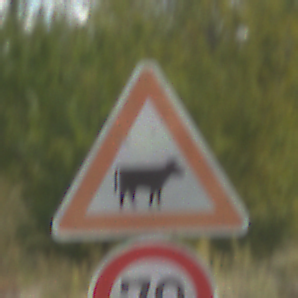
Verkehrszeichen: ViehtriebLinks
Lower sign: Geschwindigkeit70
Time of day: Midday
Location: Outdoor (Suburban)
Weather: PartlyCloudy
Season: Summer
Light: Natural